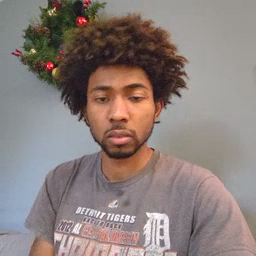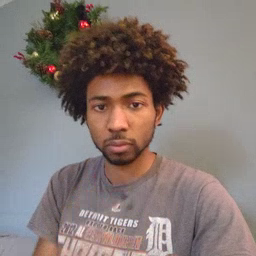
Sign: doll